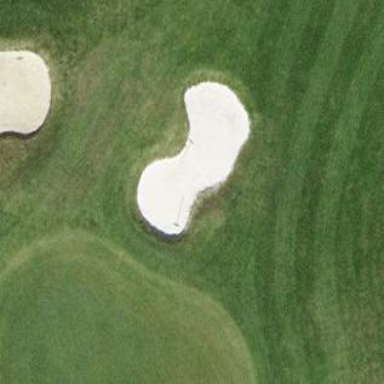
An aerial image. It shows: Golf bunker filled with natural sand.